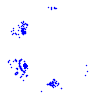
Particle: electron